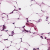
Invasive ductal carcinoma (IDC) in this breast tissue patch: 0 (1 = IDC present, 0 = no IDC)